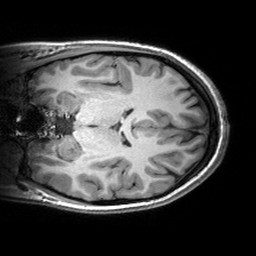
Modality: T1w
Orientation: coronal
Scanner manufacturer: siemens
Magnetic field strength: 3 T
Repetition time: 2.53 s
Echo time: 0.00299 s